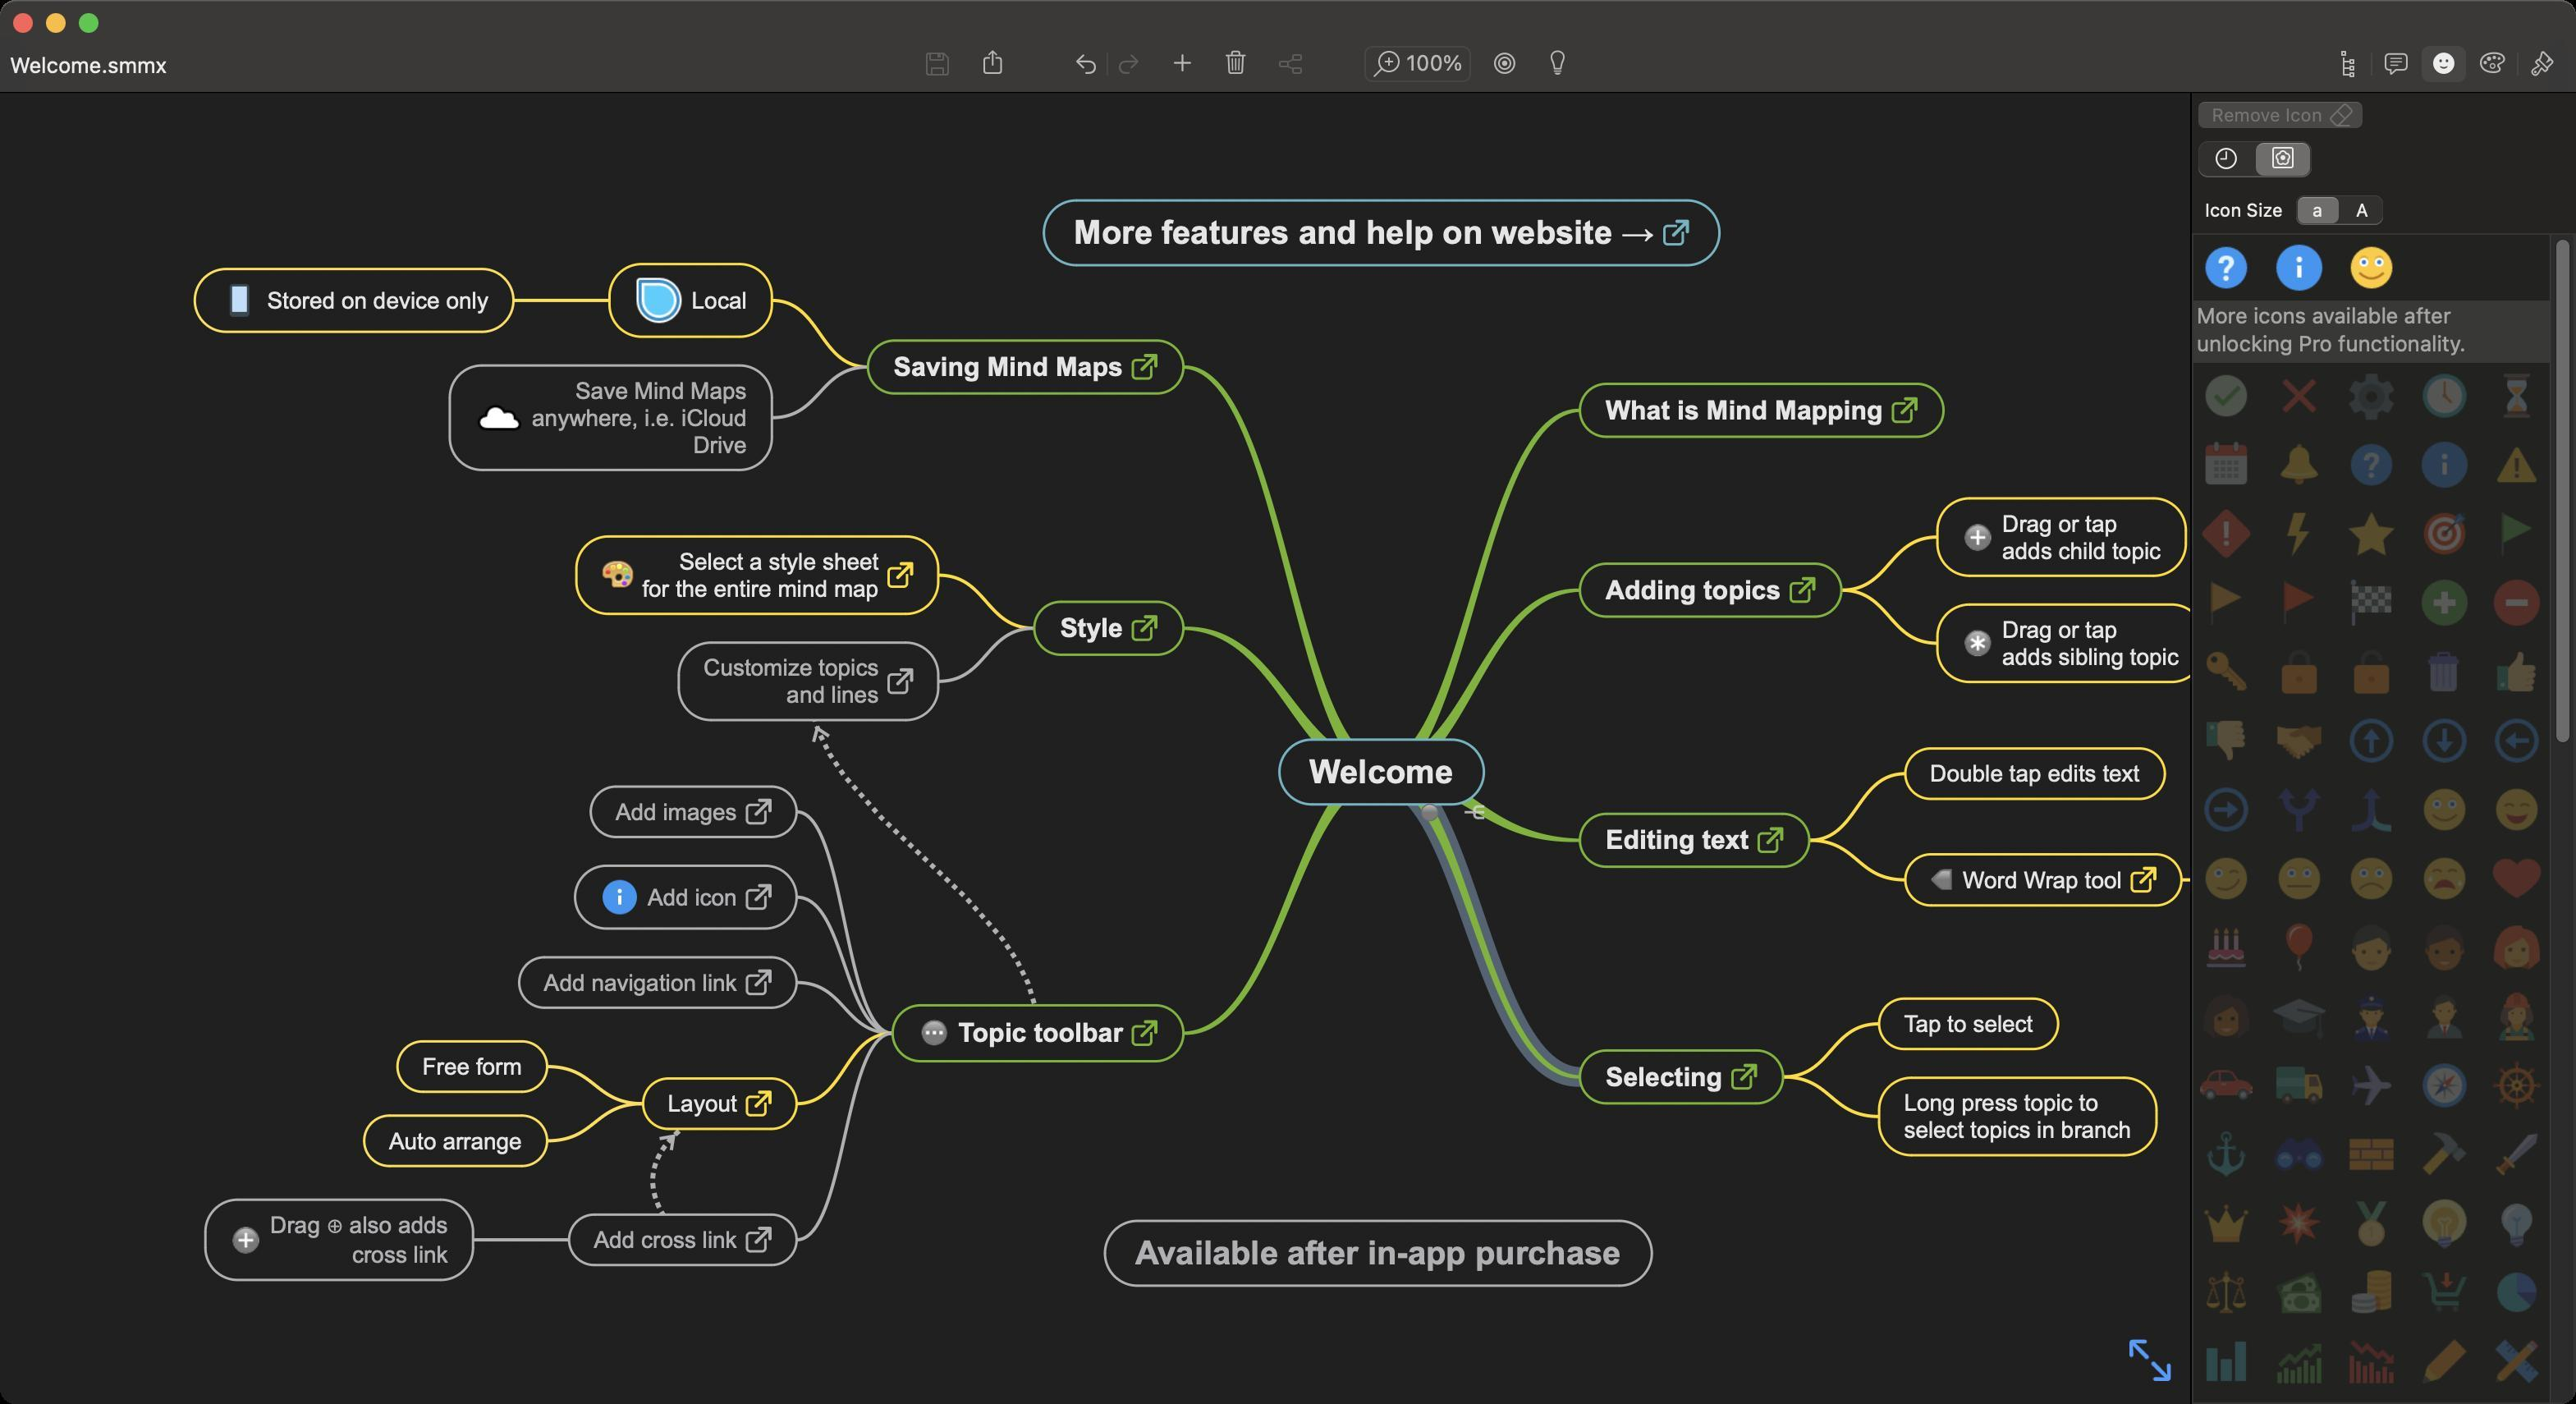
Accessibility tree:
{"name": "Welcome.smmx", "role": "AXWindow", "description": null, "role_description": "standard window", "value": null, "position": "64.00;118.00", "size": "1569;855", "children": [{"name": null, "role": "AXSplitGroup", "description": null, "role_description": "split group", "value": null, "position": "0.00;56.00", "size": "1569;799", "children": [{"name": "", "role": "AXButton", "description": "enter full screen", "role_description": "button", "value": null, "position": "1294.00;809.00", "size": "32;38", "children": []}, {"name": null, "role": "AXSplitter", "description": null, "role_description": "splitter", "value": 1334.0, "position": "1334.00;56.00", "size": "1;799", "children": []}, {"name": null, "role": "AXGroup", "description": null, "role_description": "group", "value": null, "position": "1335.00;56.00", "size": "234;799", "children": [{"name": "Remove_Icon", "role": "AXButton", "description": null, "role_description": "button", "value": null, "position": "1333.00;58.00", "size": "112;27", "children": []}, {"name": null, "role": "AXRadioGroup", "description": null, "role_description": "radio group", "value": "{\n    \"name\": null,\n    \"role\": \"AXRadioButton\",\n    \"description\": null,\n    \"role_description\": \"radio button\",\n    \"value\": 1,\n    \"position\": \"1374.00;85.00\",\n    \"size\": \"36;24\",\n    \"children\": []\n}", "position": "1337.00;85.00", "size": "73;24", "children": [{"name": null, "role": "AXRadioButton", "description": "clock", "role_description": "radio button", "value": 0, "position": "1337.00;85.00", "size": "37;24", "children": []}, {"name": null, "role": "AXRadioButton", "description": null, "role_description": "radio button", "value": 1, "position": "1374.00;85.00", "size": "36;24", "children": []}]}, {"name": null, "role": "AXGroup", "description": null, "role_description": "group", "value": null, "position": "1335.00;114.00", "size": "234;741", "children": [{"name": null, "role": "AXStaticText", "description": null, "role_description": "text", "value": "Icon Size", "position": "1341.00;121.00", "size": "52;14", "children": []}, {"name": null, "role": "AXRadioGroup", "description": null, "role_description": "radio group", "value": "{\n    \"name\": null,\n    \"role\": \"AXRadioButton\",\n    \"description\": \"a\",\n    \"role_description\": \"radio button\",\n    \"value\": 1,\n    \"position\": \"1396.50;118.00\",\n    \"size\": \"29;21\",\n    \"children\": []\n}", "position": "1396.50;118.00", "size": "57;21", "children": [{"name": null, "role": "AXRadioButton", "description": "a", "role_description": "radio button", "value": 1, "position": "1396.50;118.00", "size": "29;21", "children": []}, {"name": null, "role": "AXRadioButton", "description": "A", "role_description": "radio button", "value": 0, "position": "1425.50;118.00", "size": "28;21", "children": []}]}, {"name": null, "role": "AXScrollArea", "description": null, "role_description": "scroll area", "value": null, "position": "1335.00;142.00", "size": "234;713", "children": [{"name": null, "role": "AXList", "description": null, "role_description": "collection", "value": null, "position": "1336.00;143.00", "size": "217;1630", "children": [{"name": null, "role": "AXList", "description": null, "role_description": "section", "value": null, "position": "1340.00;147.00", "size": "120;32", "children": [{"name": null, "role": "AXGroup", "description": null, "role_description": "group", "value": null, "position": "1340.00;147.00", "size": "32;32", "children": [{"name": null, "role": "AXImage", "description": "ic8 48 question", "role_description": "image", "value": null, "position": "1340.00;147.00", "size": "32;32", "children": []}]}, {"name": null, "role": "AXGroup", "description": null, "role_description": "group", "value": null, "position": "1384.50;147.00", "size": "32;32", "children": [{"name": null, "role": "AXImage", "description": "ic8 48 information", "role_description": "image", "value": null, "position": "1384.50;147.00", "size": "32;32", "children": []}]}, {"name": null, "role": "AXGroup", "description": null, "role_description": "group", "value": null, "position": "1428.50;147.00", "size": "32;32", "children": [{"name": null, "role": "AXImage", "description": "ic8 48 emoticon happy", "role_description": "image", "value": null, "position": "1428.50;147.00", "size": "32;32", "children": []}]}]}, {"name": null, "role": "AXList", "description": null, "role_description": "section", "value": null, "position": "1336.00;183.00", "size": "217;1586", "children": [{"name": null, "role": "AXStaticText", "description": "More icons available after unlocking Pro functionality.", "role_description": "text", "value": null, "position": "1336.00;183.00", "size": "217;38", "children": []}, {"name": null, "role": "AXGroup", "description": null, "role_description": "group", "value": null, "position": "1340.00;225.00", "size": "32;32", "children": [{"name": null, "role": "AXImage", "description": "", "role_description": "image", "value": null, "position": "1340.00;225.00", "size": "32;32", "children": []}]}, {"name": null, "role": "AXGroup", "description": null, "role_description": "group", "value": null, "position": "1384.50;225.00", "size": "32;32", "children": [{"name": null, "role": "AXImage", "description": "", "role_description": "image", "value": null, "position": "1384.50;225.00", "size": "32;32", "children": []}]}, {"name": null, "role": "AXGroup", "description": null, "role_description": "group", "value": null, "position": "1428.50;225.00", "size": "32;32", "children": [{"name": null, "role": "AXImage", "description": "", "role_description": "image", "value": null, "position": "1428.50;225.00", "size": "32;32", "children": []}]}, {"name": null, "role": "AXGroup", "description": null, "role_description": "group", "value": null, "position": "1473.00;225.00", "size": "32;32", "children": [{"name": null, "role": "AXImage", "description": "", "role_description": "image", "value": null, "position": "1473.00;225.00", "size": "32;32", "children": []}]}, {"name": null, "role": "AXGroup", "description": null, "role_description": "group", "value": null, "position": "1517.00;225.00", "size": "32;32", "children": [{"name": null, "role": "AXImage", "description": "", "role_description": "image", "value": null, "position": "1517.00;225.00", "size": "32;32", "children": []}]}, {"name": null, "role": "AXGroup", "description": null, "role_description": "group", "value": null, "position": "1340.00;267.00", "size": "32;32", "children": [{"name": null, "role": "AXImage", "description": "", "role_description": "image", "value": null, "position": "1340.00;267.00", "size": "32;32", "children": []}]}, {"name": null, "role": "AXGroup", "description": null, "role_description": "group", "value": null, "position": "1384.50;267.00", "size": "32;32", "children": [{"name": null, "role": "AXImage", "description": "", "role_description": "image", "value": null, "position": "1384.50;267.00", "size": "32;32", "children": []}]}, {"name": null, "role": "AXGroup", "description": null, "role_description": "group", "value": null, "position": "1428.50;267.00", "size": "32;32", "children": [{"name": null, "role": "AXImage", "description": "", "role_description": "image", "value": null, "position": "1428.50;267.00", "size": "32;32", "children": []}]}, {"name": null, "role": "AXGroup", "description": null, "role_description": "group", "value": null, "position": "1473.00;267.00", "size": "32;32", "children": [{"name": null, "role": "AXImage", "description": "", "role_description": "image", "value": null, "position": "1473.00;267.00", "size": "32;32", "children": []}]}, {"name": null, "role": "AXGroup", "description": null, "role_description": "group", "value": null, "position": "1517.00;267.00", "size": "32;32", "children": [{"name": null, "role": "AXImage", "description": "", "role_description": "image", "value": null, "position": "1517.00;267.00", "size": "32;32", "children": []}]}, {"name": null, "role": "AXGroup", "description": null, "role_description": "group", "value": null, "position": "1340.00;309.00", "size": "32;32", "children": [{"name": null, "role": "AXImage", "description": "", "role_description": "image", "value": null, "position": "1340.00;309.00", "size": "32;32", "children": []}]}, {"name": null, "role": "AXGroup", "description": null, "role_description": "group", "value": null, "position": "1384.50;309.00", "size": "32;32", "children": [{"name": null, "role": "AXImage", "description": "", "role_description": "image", "value": null, "position": "1384.50;309.00", "size": "32;32", "children": []}]}, {"name": null, "role": "AXGroup", "description": null, "role_description": "group", "value": null, "position": "1428.50;309.00", "size": "32;32", "children": [{"name": null, "role": "AXImage", "description": "", "role_description": "image", "value": null, "position": "1428.50;309.00", "size": "32;32", "children": []}]}, {"name": null, "role": "AXGroup", "description": null, "role_description": "group", "value": null, "position": "1473.00;309.00", "size": "32;32", "children": [{"name": null, "role": "AXImage", "description": "", "role_description": "image", "value": null, "position": "1473.00;309.00", "size": "32;32", "children": []}]}, {"name": null, "role": "AXGroup", "description": null, "role_description": "group", "value": null, "position": "1517.00;309.00", "size": "32;32", "children": [{"name": null, "role": "AXImage", "description": "", "role_description": "image", "value": null, "position": "1517.00;309.00", "size": "32;32", "children": []}]}, {"name": null, "role": "AXGroup", "description": null, "role_description": "group", "value": null, "position": "1340.00;351.00", "size": "32;32", "children": [{"name": null, "role": "AXImage", "description": "", "role_description": "image", "value": null, "position": "1340.00;351.00", "size": "32;32", "children": []}]}, {"name": null, "role": "AXGroup", "description": null, "role_description": "group", "value": null, "position": "1384.50;351.00", "size": "32;32", "children": [{"name": null, "role": "AXImage", "description": "", "role_description": "image", "value": null, "position": "1384.50;351.00", "size": "32;32", "children": []}]}, {"name": null, "role": "AXGroup", "description": null, "role_description": "group", "value": null, "position": "1428.50;351.00", "size": "32;32", "children": [{"name": null, "role": "AXImage", "description": "", "role_description": "image", "value": null, "position": "1428.50;351.00", "size": "32;32", "children": []}]}, {"name": null, "role": "AXGroup", "description": null, "role_description": "group", "value": null, "position": "1473.00;351.00", "size": "32;32", "children": [{"name": null, "role": "AXImage", "description": "", "role_description": "image", "value": null, "position": "1473.00;351.00", "size": "32;32", "children": []}]}]}]}, {"name": null, "role": "AXScrollBar", "description": null, "role_description": "scroll bar", "value": 0.0, "position": "1553.00;143.00", "size": "15;711", "children": [{"name": null, "role": "AXValueIndicator", "description": null, "role_description": "value indicator", "value": 0.0, "position": "1553.00;145.00", "size": "15;308", "children": []}, {"name": null, "role": "AXButton", "description": null, "role_description": "increment arrow button", "value": null, "position": "1553.00;143.00", "size": "0;0", "children": []}, {"name": null, "role": "AXButton", "description": null, "role_description": "decrement arrow button", "value": null, "position": "1553.00;143.00", "size": "0;0", "children": []}, {"name": null, "role": "AXButton", "description": null, "role_description": "increment page button", "value": null, "position": "1553.00;453.50", "size": "15;400", "children": []}, {"name": null, "role": "AXButton", "description": null, "role_description": "decrement page button", "value": null, "position": "1553.00;143.00", "size": "15;2", "children": []}]}]}]}]}]}, {"name": null, "role": "AXToolbar", "description": null, "role_description": "toolbar", "value": null, "position": "0.00;28.00", "size": "1569;28", "children": [{"name": null, "role": "AXGroup", "description": null, "role_description": "group", "value": null, "position": "2.00;28.00", "size": "104;28", "children": [{"name": null, "role": "AXStaticText", "description": "Title", "role_description": "text", "value": "Welcome.smmx", "position": "4.00;30.50", "size": "100;17", "children": []}]}, {"name": null, "role": "AXButton", "description": "Save", "role_description": "button", "value": null, "position": "554.00;28.00", "size": "34;28", "children": []}, {"name": null, "role": "AXButton", "description": "Share", "role_description": "button", "value": null, "position": "588.00;28.00", "size": "33;28", "children": []}, {"name": null, "role": "AXGroup", "description": null, "role_description": "group", "value": null, "position": "645.00;28.00", "size": "59;28", "children": [{"name": null, "role": "AXGroup", "description": "Undo", "role_description": "group", "value": null, "position": "648.00;27.00", "size": "53;25", "children": [{"name": null, "role": "AXButton", "description": "undo", "role_description": "button", "value": null, "position": "648.00;27.00", "size": "27;25", "children": []}, {"name": null, "role": "AXButton", "description": "redo", "role_description": "button", "value": null, "position": "675.00;27.00", "size": "26;25", "children": []}]}]}, {"name": null, "role": "AXButton", "description": "Add", "role_description": "button", "value": null, "position": "704.00;28.00", "size": "32;28", "children": []}, {"name": null, "role": "AXButton", "description": "Delete", "role_description": "button", "value": null, "position": "736.00;28.00", "size": "33;28", "children": []}, {"name": null, "role": "AXButton", "description": "Layout", "role_description": "button", "value": null, "position": "769.00;28.00", "size": "34;28", "children": []}, {"name": null, "role": "AXButton", "description": "Zoom", "role_description": "button", "value": null, "position": "827.00;28.00", "size": "73;28", "children": []}, {"name": null, "role": "AXButton", "description": "Focus", "role_description": "button", "value": null, "position": "900.00;28.00", "size": "33;28", "children": []}, {"name": null, "role": "AXButton", "description": "Brainstorm", "role_description": "button", "value": null, "position": "933.00;28.00", "size": "31;28", "children": []}, {"name": null, "role": "AXGroup", "description": null, "role_description": "group", "value": null, "position": "1412.00;28.00", "size": "155;28", "children": [{"name": null, "role": "AXRadioGroup", "description": "Inspector", "role_description": "radio group", "value": "{\n    \"name\": null,\n    \"role\": \"AXRadioButton\",\n    \"description\": null,\n    \"role_description\": \"radio button\",\n    \"value\": 1,\n    \"position\": \"1475.00;27.00\",\n    \"size\": \"28;25\",\n    \"children\": []\n}", "position": "1415.00;27.00", "size": "149;25", "children": [{"name": null, "role": "AXRadioButton", "description": null, "role_description": "radio button", "value": 0, "position": "1415.00;27.00", "size": "30;25", "children": []}, {"name": null, "role": "AXRadioButton", "description": "comment lines", "role_description": "radio button", "value": 0, "position": "1445.00;27.00", "size": "30;25", "children": []}, {"name": null, "role": "AXRadioButton", "description": null, "role_description": "radio button", "value": 1, "position": "1475.00;27.00", "size": "28;25", "children": []}, {"name": null, "role": "AXRadioButton", "description": null, "role_description": "radio button", "value": 0, "position": "1503.00;27.00", "size": "31;25", "children": []}, {"name": null, "role": "AXRadioButton", "description": "format", "role_description": "radio button", "value": 0, "position": "1534.00;27.00", "size": "30;25", "children": []}]}]}]}, {"name": null, "role": "AXButton", "description": null, "role_description": "close button", "value": null, "position": "7.00;6.00", "size": "14;16", "children": []}, {"name": null, "role": "AXButton", "description": null, "role_description": "full screen button", "value": null, "position": "47.00;6.00", "size": "14;16", "children": [{"name": null, "role": "AXGroup", "description": null, "role_description": "group", "value": null, "position": "47.00;6.00", "size": "14;16", "children": [{"name": null, "role": "AXGroup", "description": null, "role_description": "group", "value": null, "position": "47.00;6.00", "size": "14;16", "children": []}]}]}, {"name": null, "role": "AXButton", "description": null, "role_description": "minimize button", "value": null, "position": "27.00;6.00", "size": "14;16", "children": []}]}